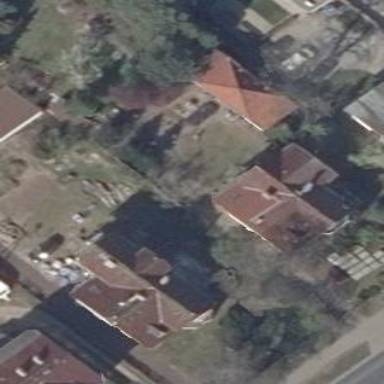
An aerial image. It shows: House with hipped roof.